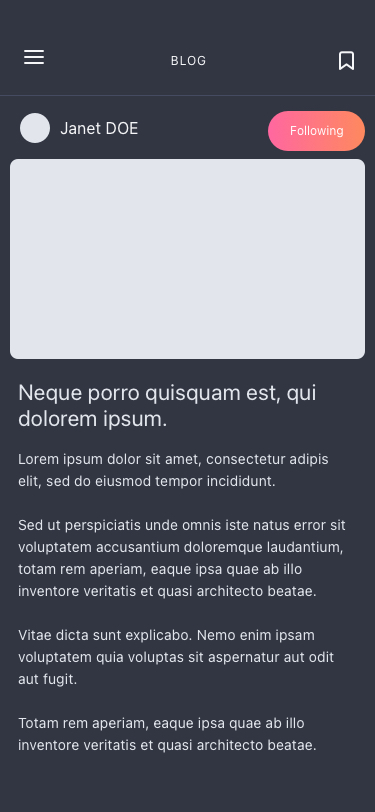
Text in this UI design:
Lorem ipsum dolor sit amet, consectetur adipis elit, sed do eiusmod tempor incididunt.

Sed ut perspiciatis unde omnis iste natus error sit voluptatem accusantium doloremque laudantium, totam rem aperiam, eaque ipsa quae ab illo inventore veritatis et quasi architecto beatae.

Vitae dicta sunt explicabo. Nemo enim ipsam voluptatem quia voluptas sit aspernatur aut odit aut fugit.

Totam rem aperiam, eaque ipsa quae ab illo inventore veritatis et quasi architecto beatae.
Neque porro quisquam est, qui dolorem ipsum.
Janet DOE
BLOG